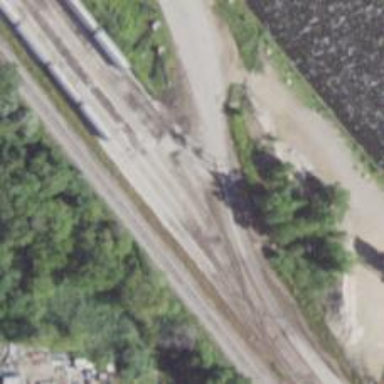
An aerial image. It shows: Rail spur service.